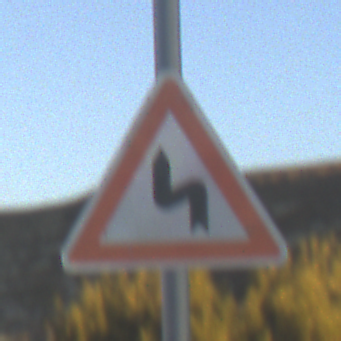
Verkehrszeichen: DoppelkurveZunaechstLinks
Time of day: SunriseSunset
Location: Outdoor (Nature)
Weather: Clear
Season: NotSpecified
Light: Natural